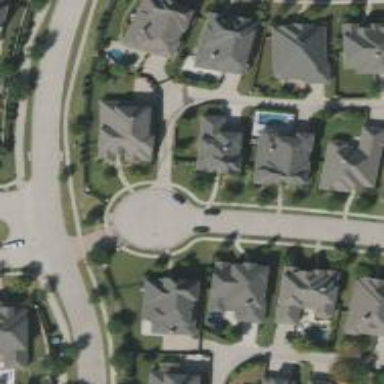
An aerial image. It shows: Circular turning circle on the road.